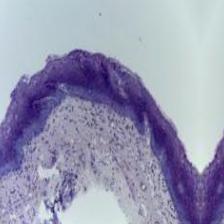
Diagnosis: Normal